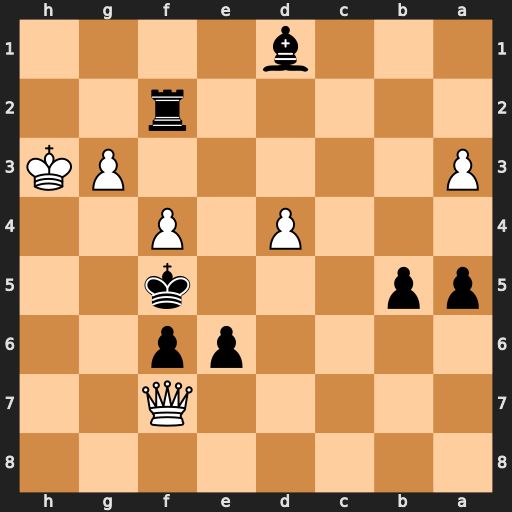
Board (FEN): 8/5Q2/4pp2/pp3k2/3P1P2/P5PK/5r2/3b4
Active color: b
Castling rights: -
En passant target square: -
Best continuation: Bg4+ Kh4 Rh2#